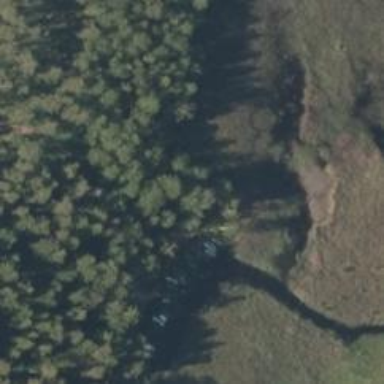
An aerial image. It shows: Bird hide located in leisure land.